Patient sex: M
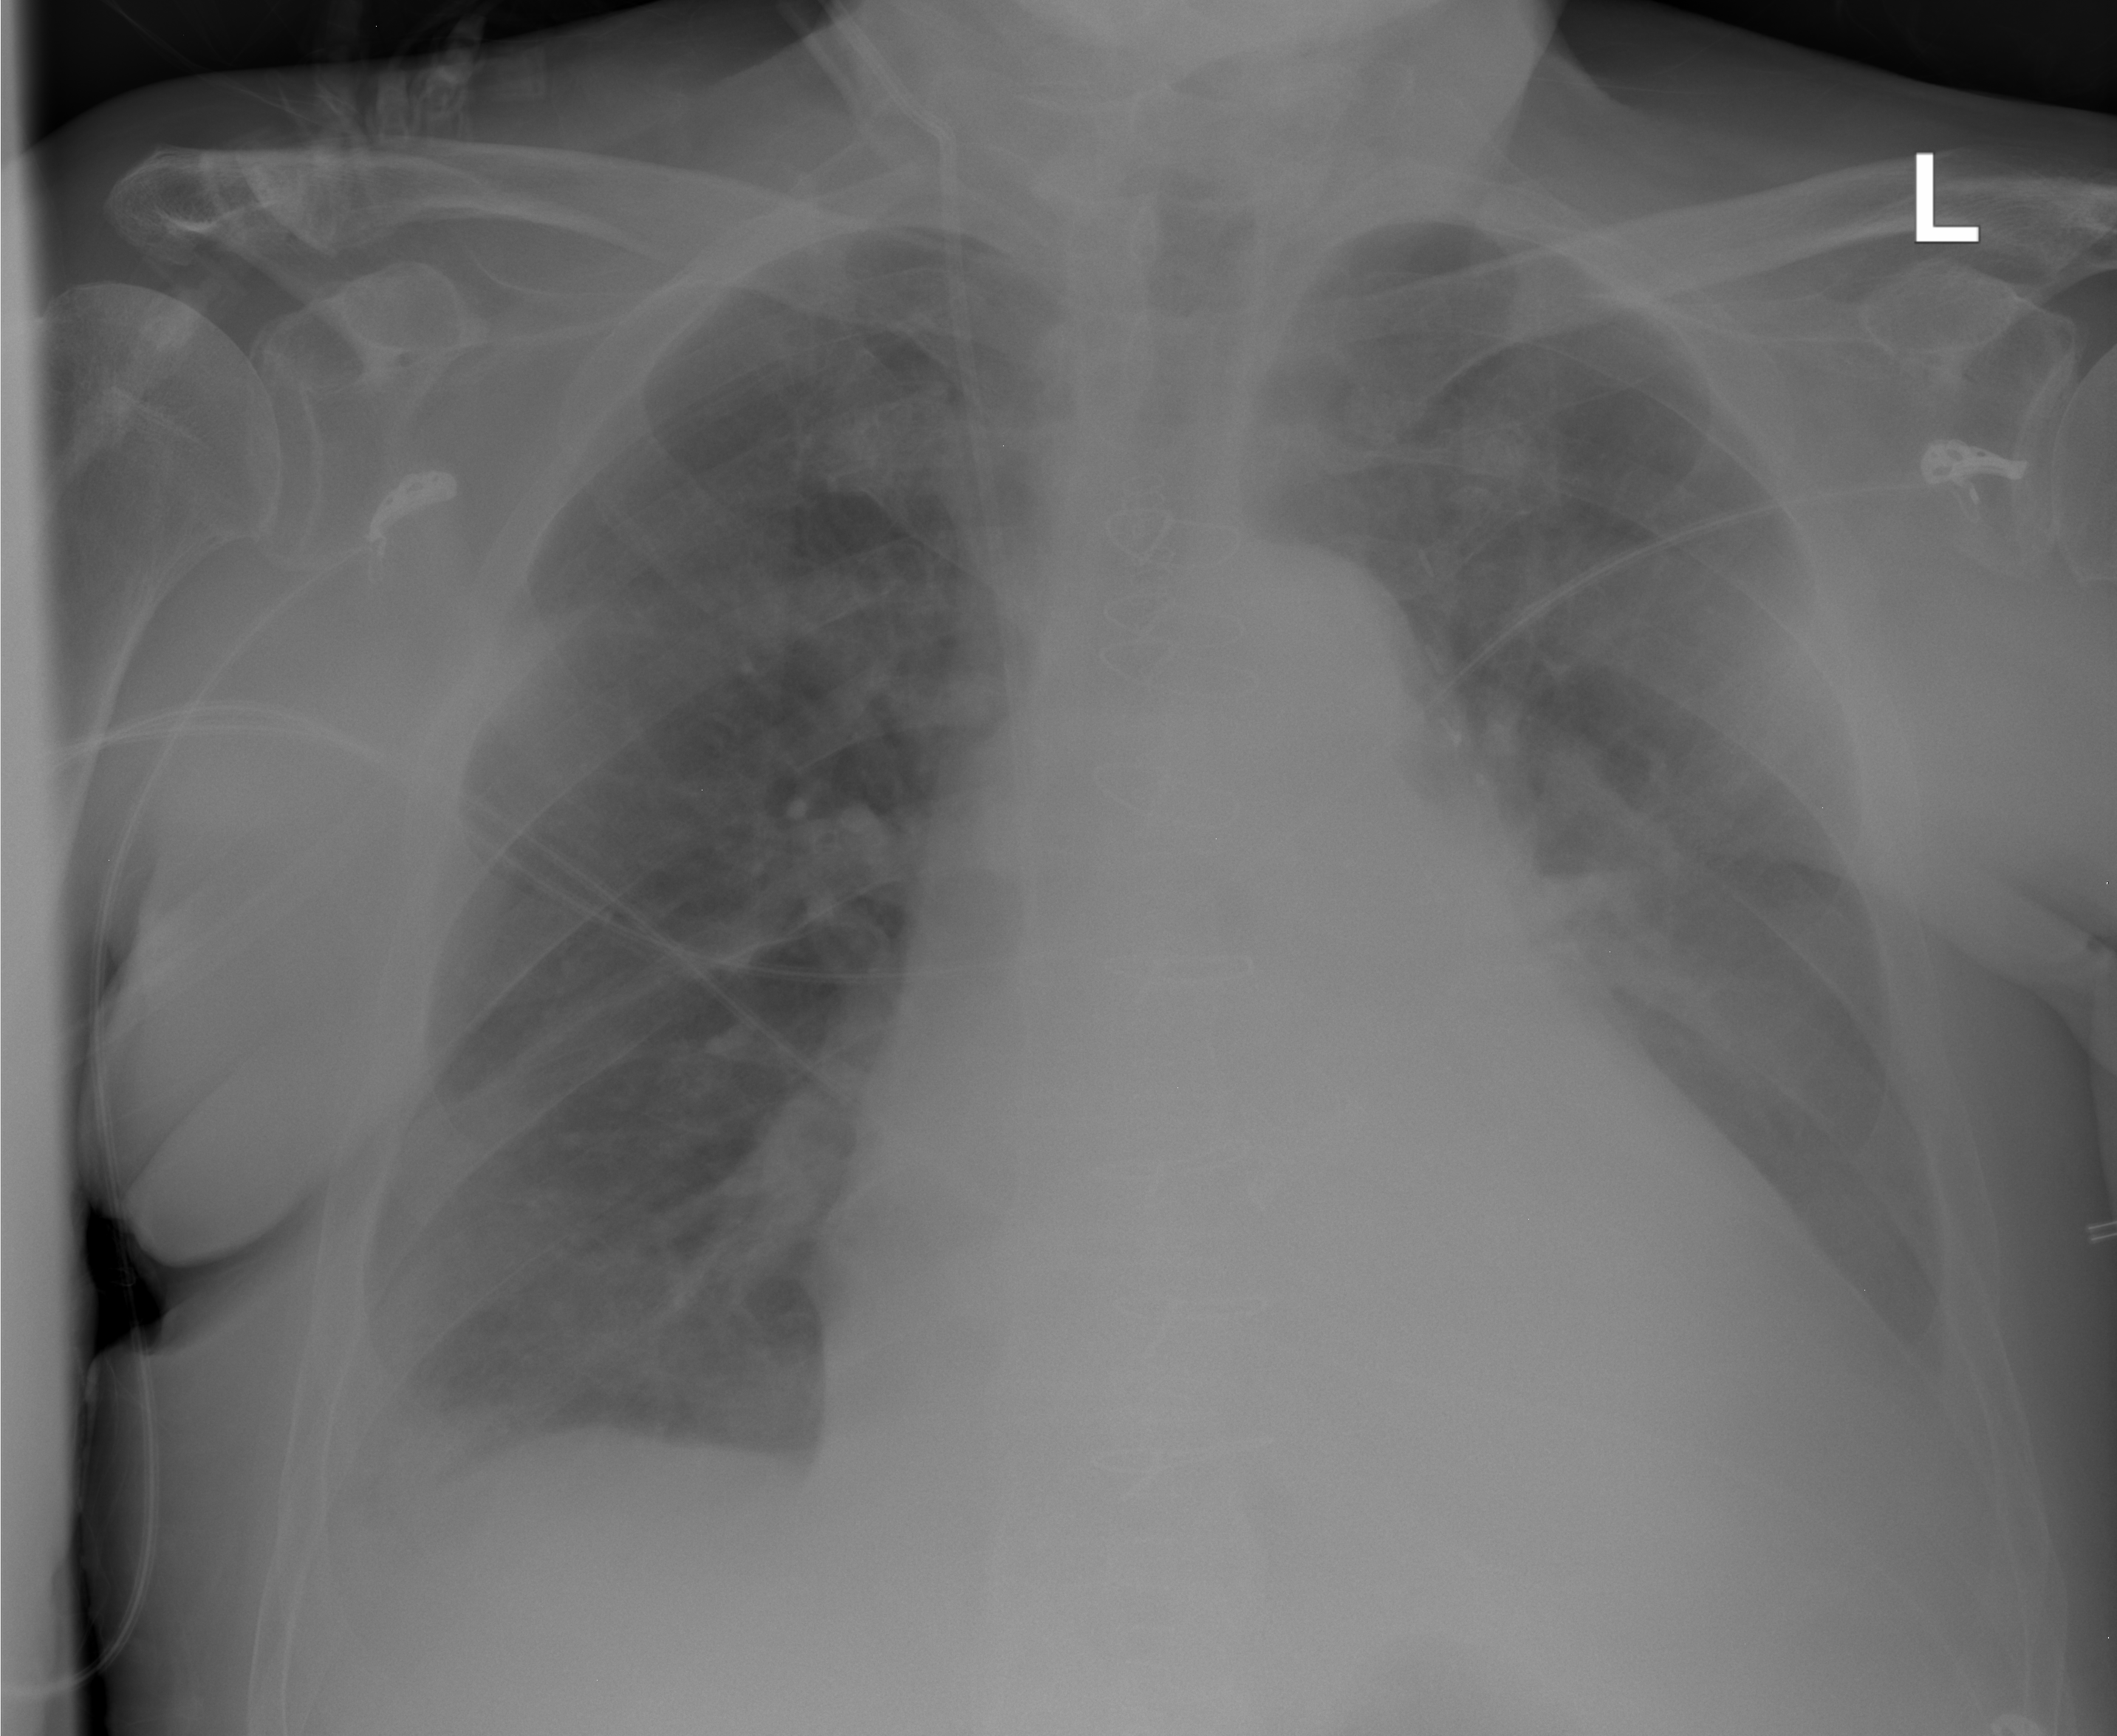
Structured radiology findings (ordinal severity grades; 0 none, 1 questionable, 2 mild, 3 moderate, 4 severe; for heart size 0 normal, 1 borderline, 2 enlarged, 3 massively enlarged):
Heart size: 3
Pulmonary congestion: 0
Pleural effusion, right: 1
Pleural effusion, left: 2
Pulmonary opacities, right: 0
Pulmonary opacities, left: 0
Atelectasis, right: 0
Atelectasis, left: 2